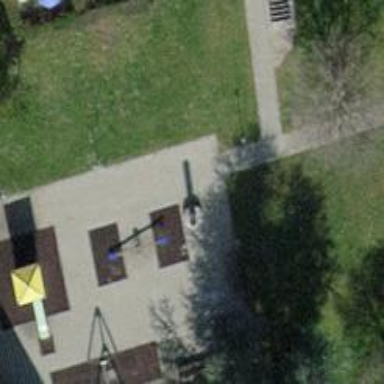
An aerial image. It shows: Seesaw in the playground.